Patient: sex M, age 58
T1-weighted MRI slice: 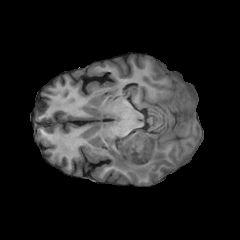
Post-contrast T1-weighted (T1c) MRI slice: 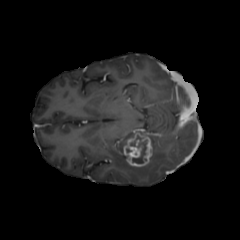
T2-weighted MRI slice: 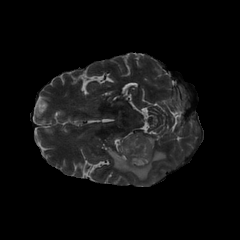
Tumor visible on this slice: yes
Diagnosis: Glioblastoma, IDH-wildtype
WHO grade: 4